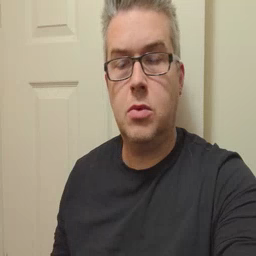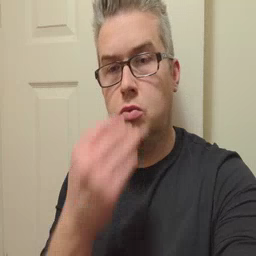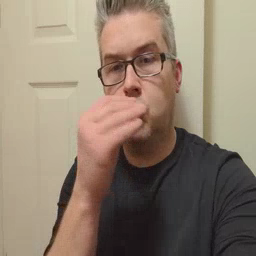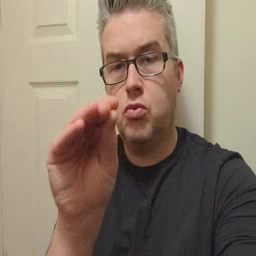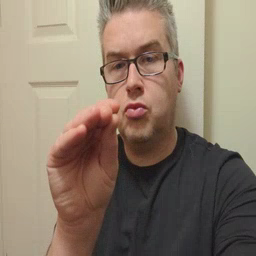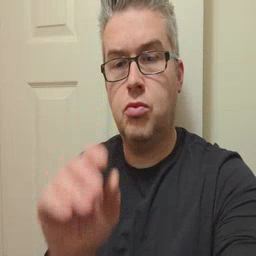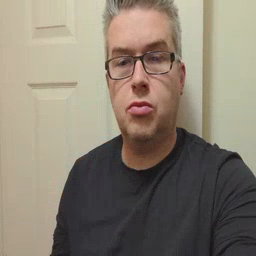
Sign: kiss